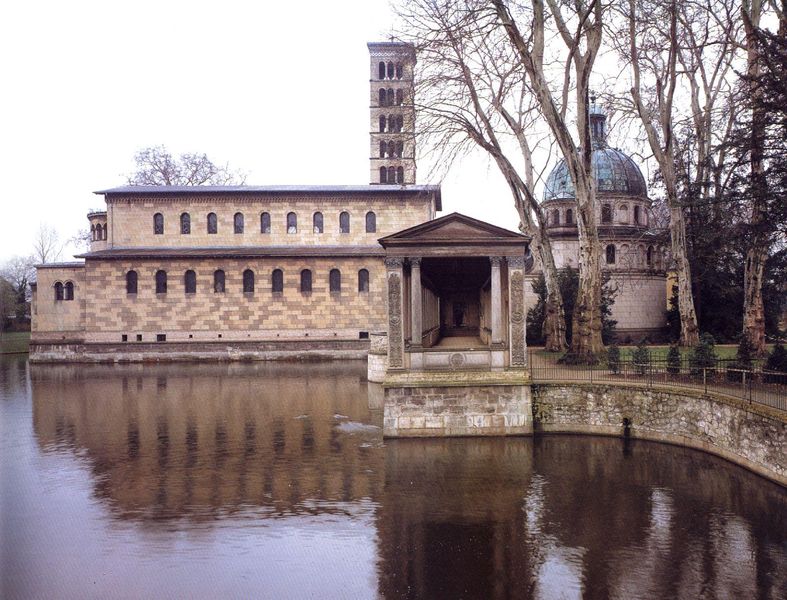
Titel: Friedenskirche
Künstler: August Stüler
Standort: Potsdam, Sanssouci (EU - D - BB)
Schlagwörter: himmel, wasser, bäume, grün, kirchturm, see, teich, fenster, laterne, pfeiler, dach, gebäude, haus, weg, beige, spitze, pappeln, spiegelung, kirche, wald, turm, welle, wellen, giebel, herbst, winter, kuppel, geländer, foto, bögen, gang, becken, friedhof, sandstein, apsis, rundbögen, graben, rotunde, zweistöckig, kolonaden, wassergraben